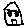
Label: house